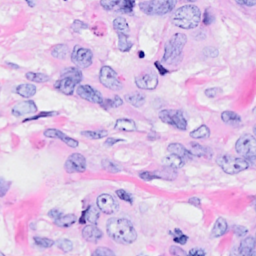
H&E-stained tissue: Breast